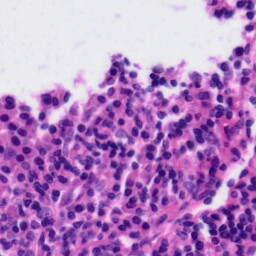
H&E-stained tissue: Tonsil